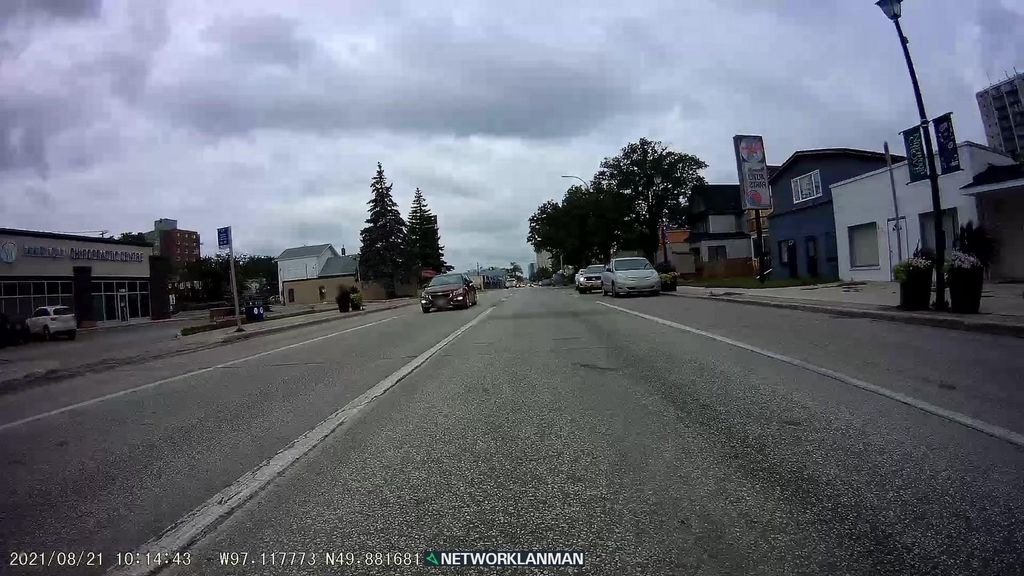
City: winnipeg